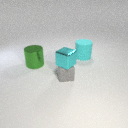
small gray rubber cube in front of large green metal cylinder